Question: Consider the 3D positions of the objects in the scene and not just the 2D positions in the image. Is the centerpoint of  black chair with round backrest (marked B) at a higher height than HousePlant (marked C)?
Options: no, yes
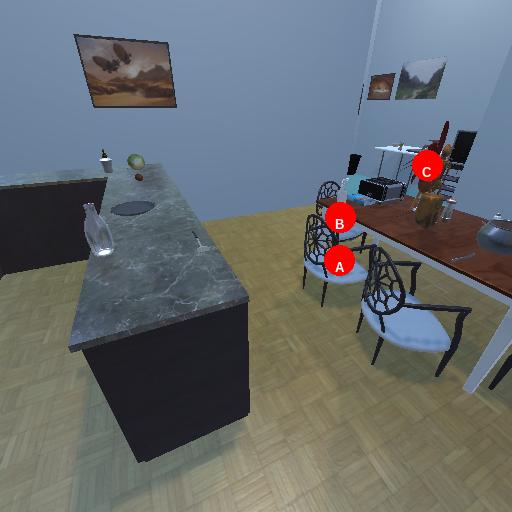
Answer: no